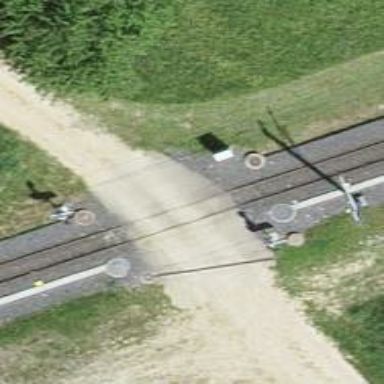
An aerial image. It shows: Railway level crossing.